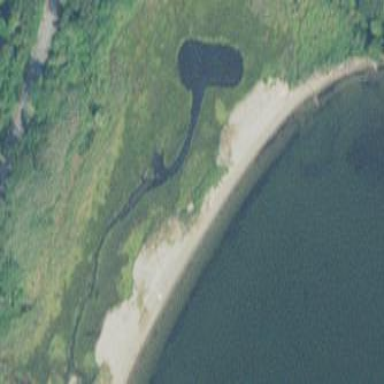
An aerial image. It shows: Marshy wetland area.